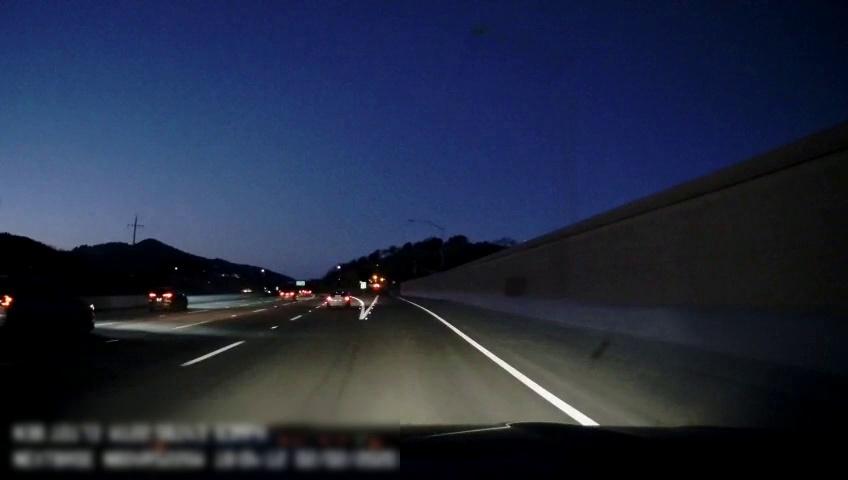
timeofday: Dusk/Dawn/Twilight
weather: Other
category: Drivable Space
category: Vehicles | Car
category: Vehicles | SUV
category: Vehicles | SUV
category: Vehicles | SUV
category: Lanes | Alternate Lane
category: Lanes | Alternate Lane
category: Lanes | Alternate Lane
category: Lanes | Alternate Lane
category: Lanes | Alternate Lane
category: Lanes | Alternate Lane
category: Traffic | Signs